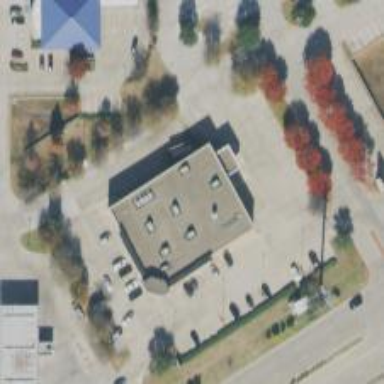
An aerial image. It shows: Pharmacy providing healthcare services.